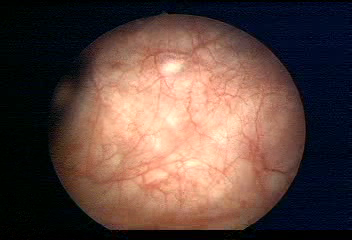
Modality: WLC
Class: Normal mucosa
Bladder cancer association: No